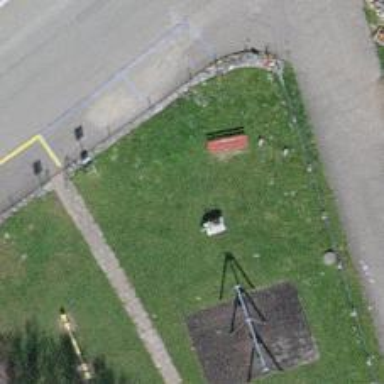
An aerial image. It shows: Bench for seating.